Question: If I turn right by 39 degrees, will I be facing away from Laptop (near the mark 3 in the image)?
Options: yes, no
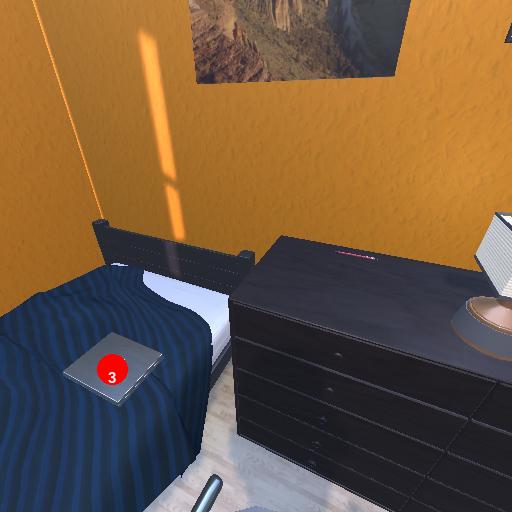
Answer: yes